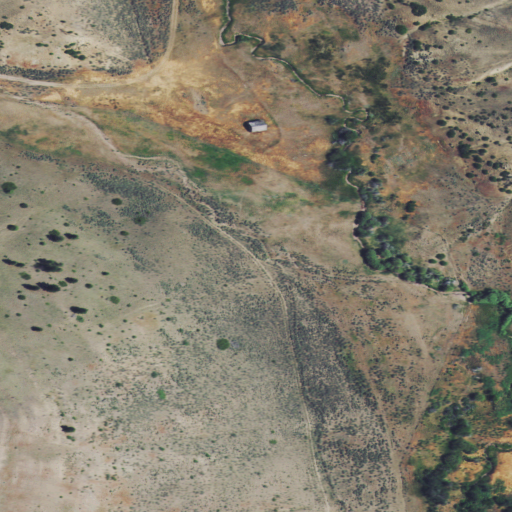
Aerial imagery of valley in Montana named Glen Marie Gulch containing grassland, shrub, and open development